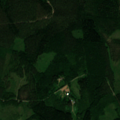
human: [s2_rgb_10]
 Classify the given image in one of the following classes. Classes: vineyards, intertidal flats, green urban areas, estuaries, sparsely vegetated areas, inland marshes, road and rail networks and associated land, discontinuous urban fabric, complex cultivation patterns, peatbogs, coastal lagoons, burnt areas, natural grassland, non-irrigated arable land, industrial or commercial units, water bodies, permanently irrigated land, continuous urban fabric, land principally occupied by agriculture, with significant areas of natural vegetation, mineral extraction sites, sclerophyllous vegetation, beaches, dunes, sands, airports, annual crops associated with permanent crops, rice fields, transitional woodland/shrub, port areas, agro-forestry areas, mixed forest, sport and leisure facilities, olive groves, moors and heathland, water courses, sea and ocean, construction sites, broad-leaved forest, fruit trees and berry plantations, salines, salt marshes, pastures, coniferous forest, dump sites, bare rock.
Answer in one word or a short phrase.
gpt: coniferous forest, mixed forest, transitional woodland/shrub